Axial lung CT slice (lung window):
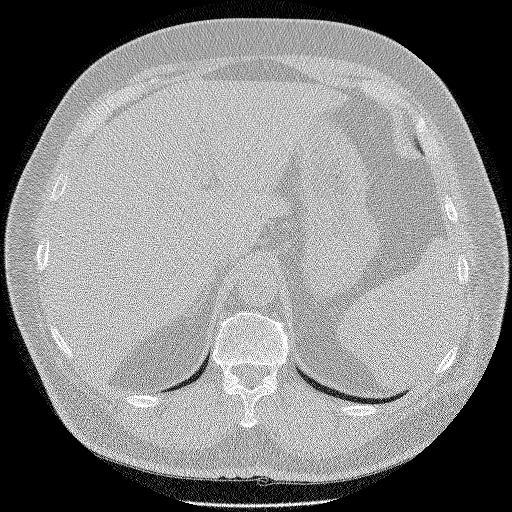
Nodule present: no